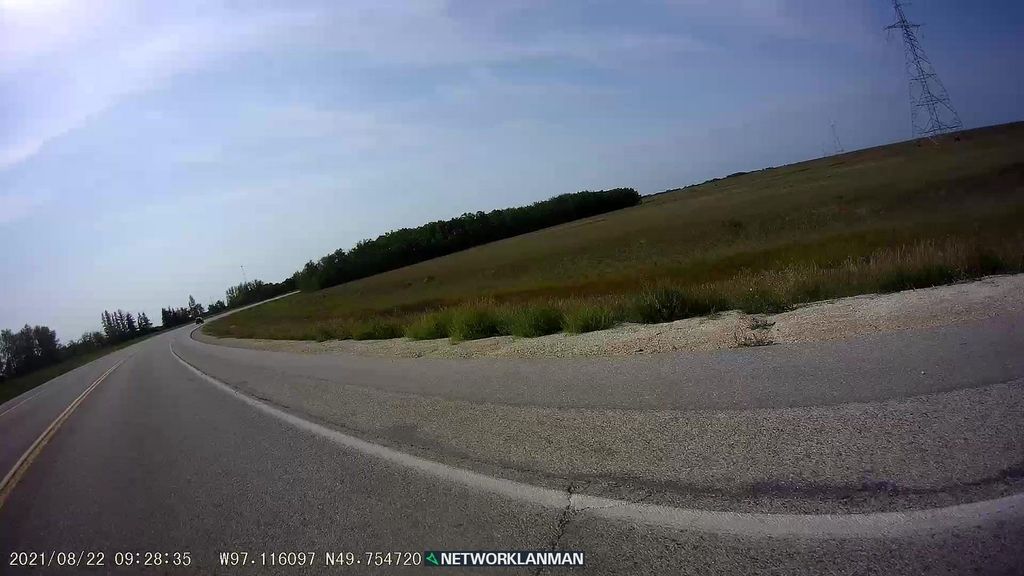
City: winnipeg